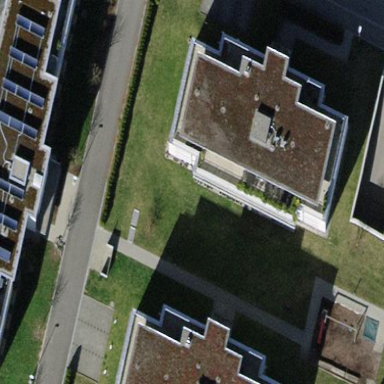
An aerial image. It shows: Image showing building with apartments.